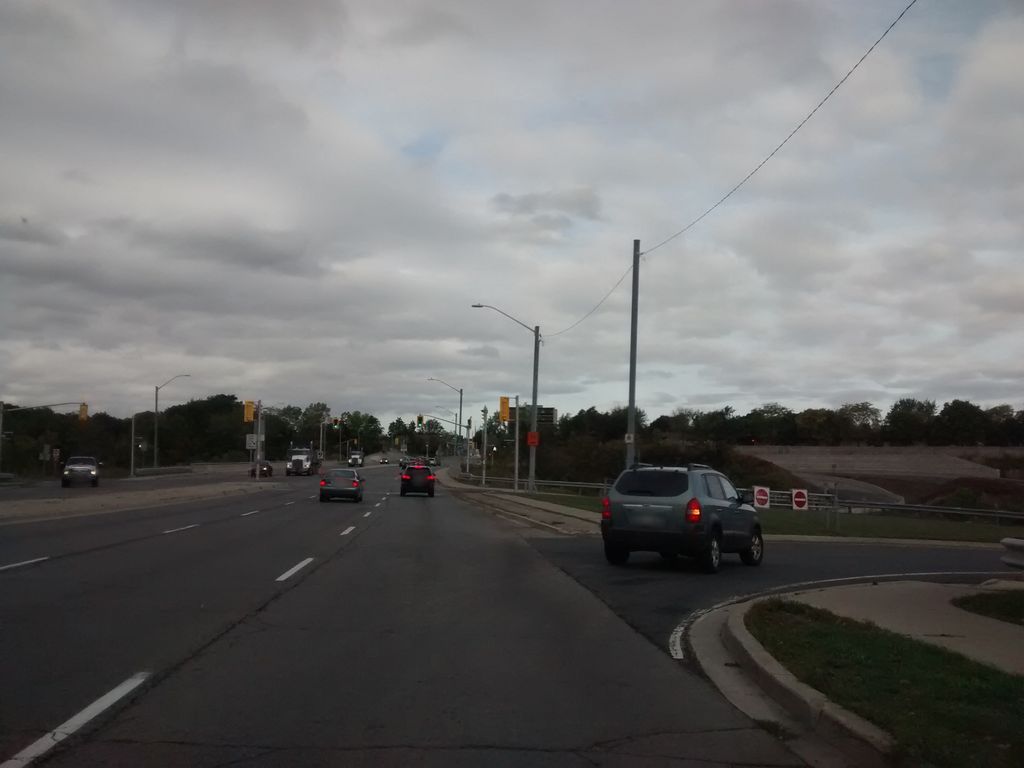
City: hamilton